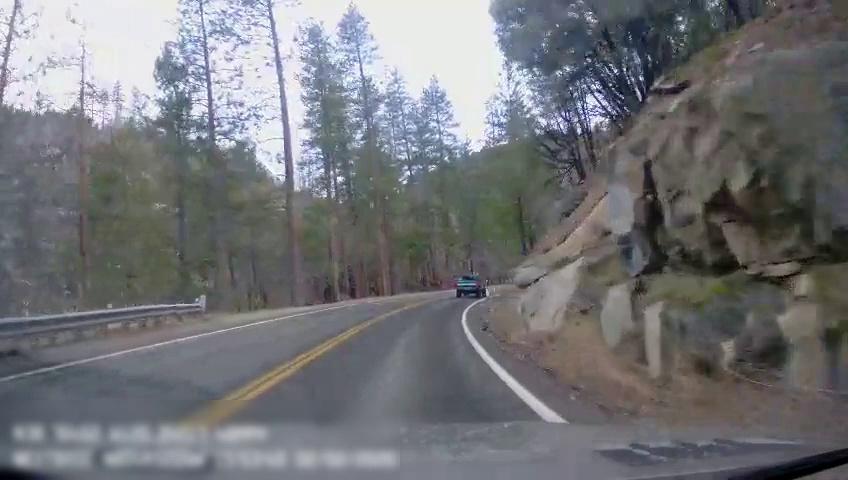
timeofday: Day
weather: Sunny
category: Drivable Space
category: Vehicles | Truck
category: Lanes | Current Lane
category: Lanes | Current Lane
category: Lanes | Alternate Lane